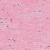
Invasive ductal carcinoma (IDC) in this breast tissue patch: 0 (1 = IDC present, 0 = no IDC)